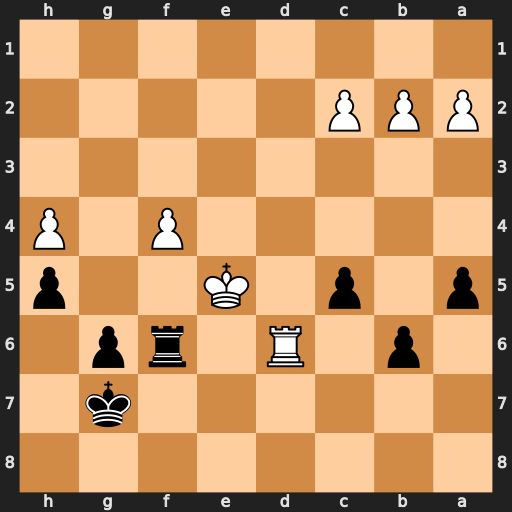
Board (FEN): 8/6k1/1p1R1rp1/p1p1K2p/5P1P/8/PPP5/8
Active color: b
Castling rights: -
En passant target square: -
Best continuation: Rxd6 Kxd6 Kf6 Kc6 Kf5 Kxb6 Kxf4 Kxa5 g5